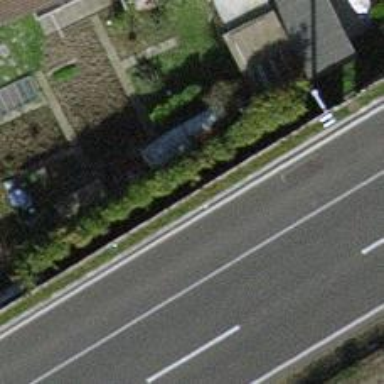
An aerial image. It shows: Wall barrier.